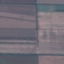
Label: AnnualCrop